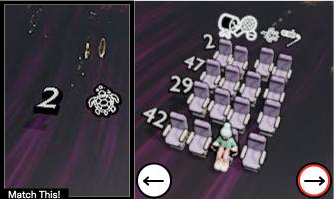
Task: seats
Answer: no